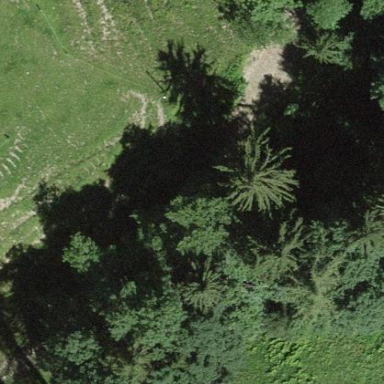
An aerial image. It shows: Forest area.